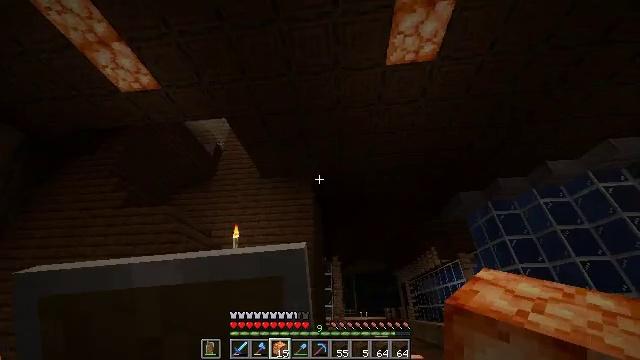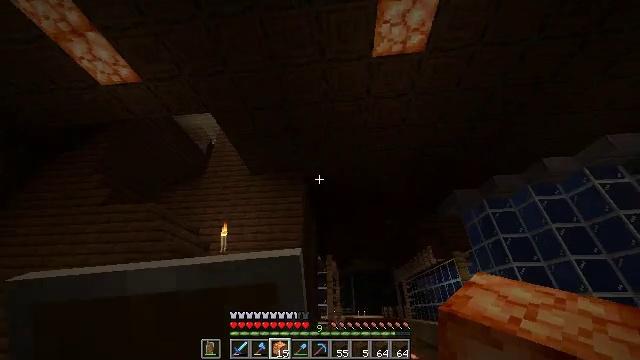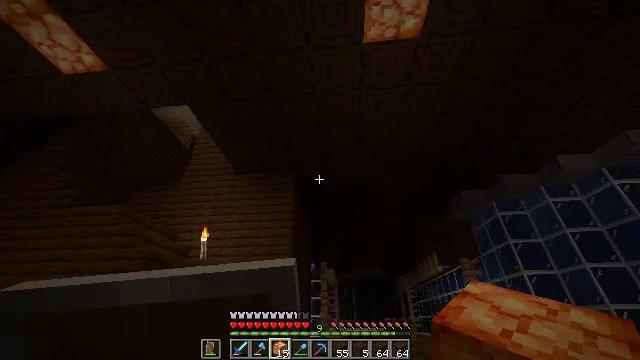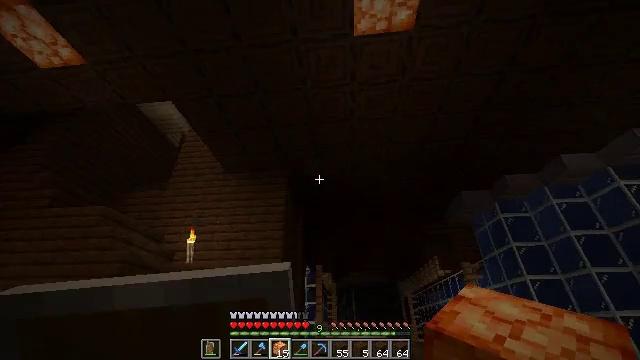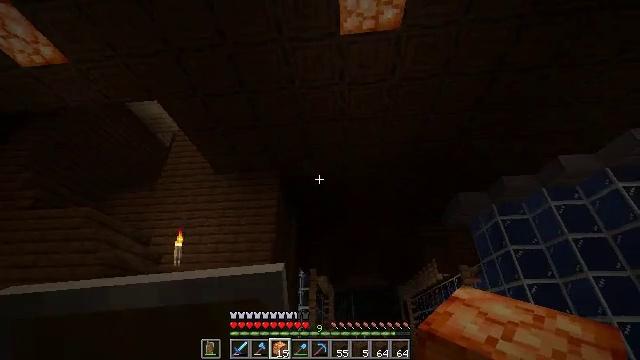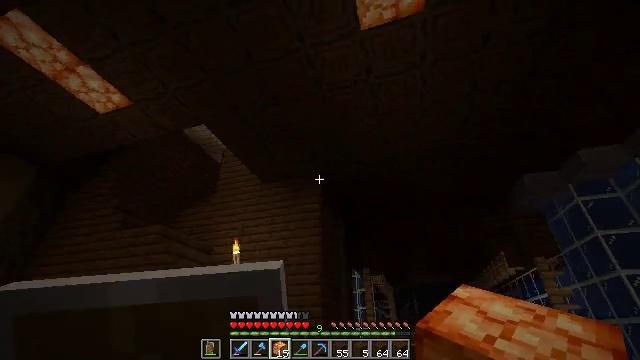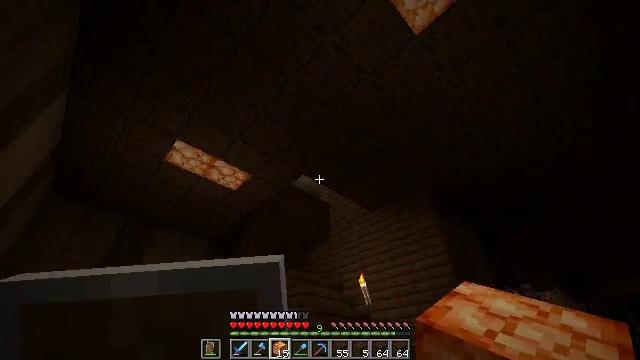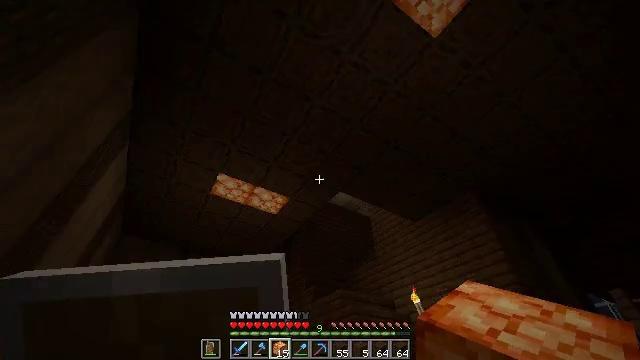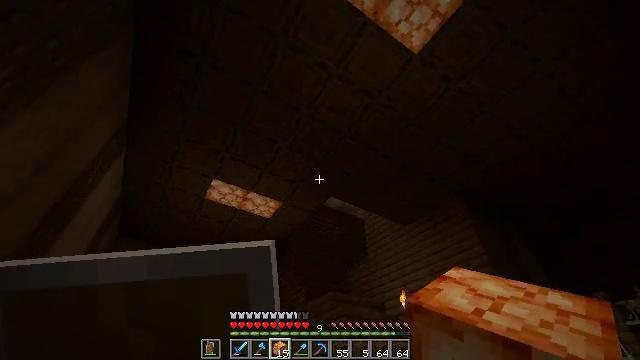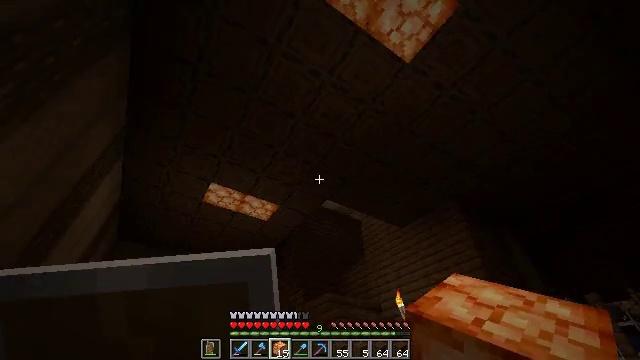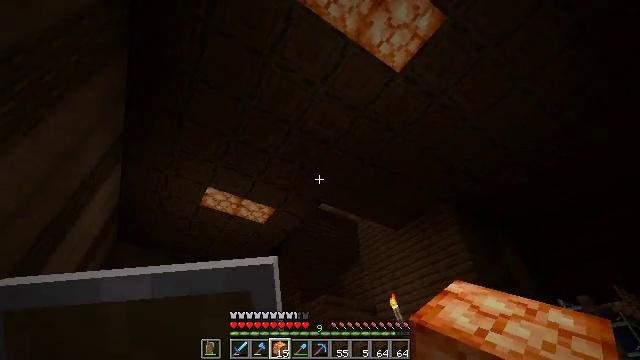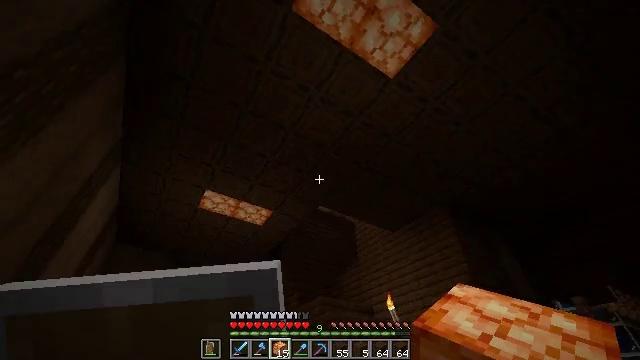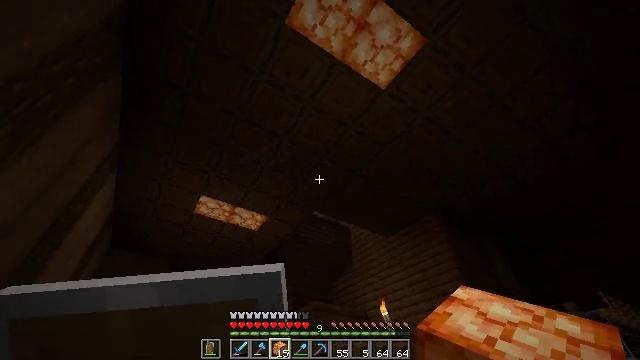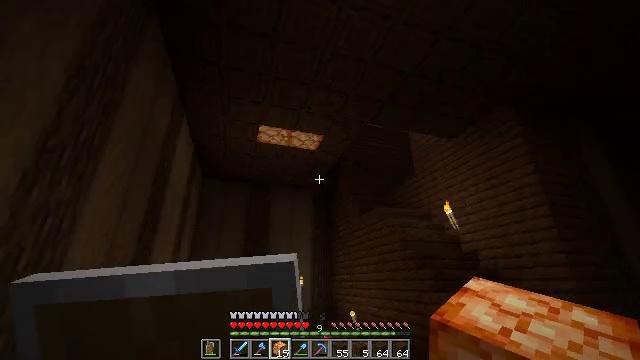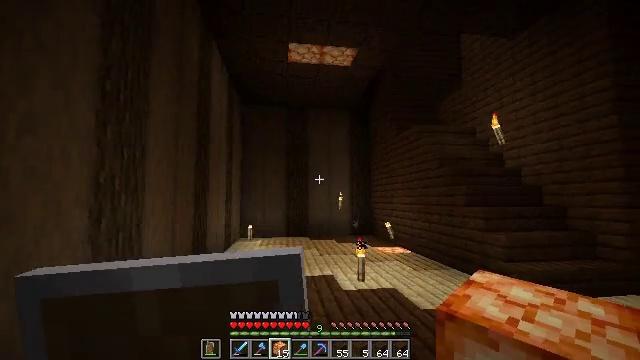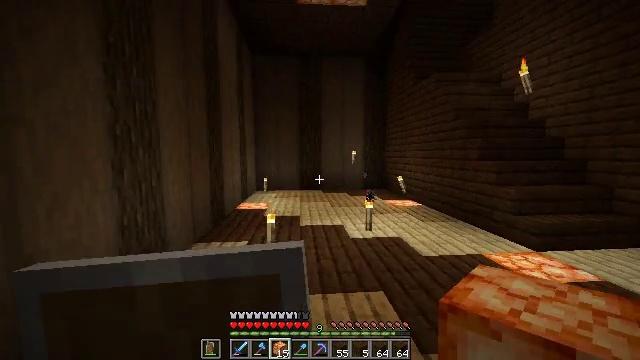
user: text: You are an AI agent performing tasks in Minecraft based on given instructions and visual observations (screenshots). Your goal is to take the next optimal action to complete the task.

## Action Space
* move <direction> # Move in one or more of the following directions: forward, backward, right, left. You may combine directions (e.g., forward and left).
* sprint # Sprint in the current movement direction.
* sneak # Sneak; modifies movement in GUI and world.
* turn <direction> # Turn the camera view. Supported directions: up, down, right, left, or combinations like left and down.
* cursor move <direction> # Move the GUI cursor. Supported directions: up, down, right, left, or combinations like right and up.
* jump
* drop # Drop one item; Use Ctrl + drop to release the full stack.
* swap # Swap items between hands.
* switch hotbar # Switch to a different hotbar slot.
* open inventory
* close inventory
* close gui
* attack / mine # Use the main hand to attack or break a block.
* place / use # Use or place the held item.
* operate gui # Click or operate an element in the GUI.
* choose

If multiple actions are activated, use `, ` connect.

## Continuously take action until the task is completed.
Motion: motion action
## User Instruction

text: Mine the stripped dark oak log.
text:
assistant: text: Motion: move right
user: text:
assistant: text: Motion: move right
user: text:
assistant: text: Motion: move right
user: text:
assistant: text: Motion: move back and move right
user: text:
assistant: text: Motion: move back and move right, turn left
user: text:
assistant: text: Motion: move back and move right, turn left and up
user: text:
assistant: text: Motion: move back and move right, turn left and up
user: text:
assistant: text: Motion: move back and move right
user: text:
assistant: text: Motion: move back and move right
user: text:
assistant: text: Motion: move back and move right
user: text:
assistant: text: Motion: move back and move right
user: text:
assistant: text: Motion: move back and move right
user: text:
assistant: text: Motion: move back and move right, turn left and down
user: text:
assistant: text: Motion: move right, turn left and down
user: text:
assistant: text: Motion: move right, turn left and down
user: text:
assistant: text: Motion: no_op
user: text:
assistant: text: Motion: move back, turn up
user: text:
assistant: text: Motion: move back
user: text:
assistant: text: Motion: move back and move left
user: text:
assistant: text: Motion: move back and move left
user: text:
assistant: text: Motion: move back and move left
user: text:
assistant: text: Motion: move back
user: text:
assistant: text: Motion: turn right and up
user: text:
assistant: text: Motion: turn right and up
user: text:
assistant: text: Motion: turn right and up
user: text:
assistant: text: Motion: move forward
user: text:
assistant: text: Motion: move forward
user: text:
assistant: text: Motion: move forward
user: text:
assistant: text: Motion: no_op
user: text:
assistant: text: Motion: no_op